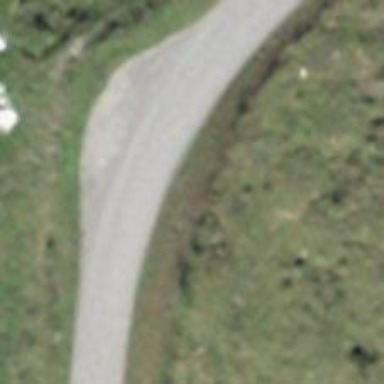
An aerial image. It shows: Passing place on the road.